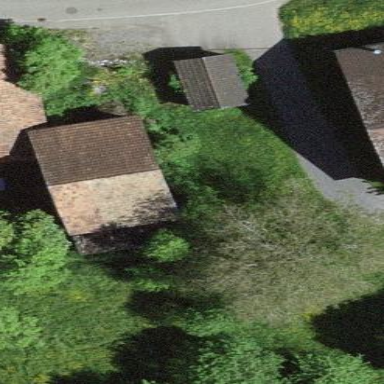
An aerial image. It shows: Rural barn.